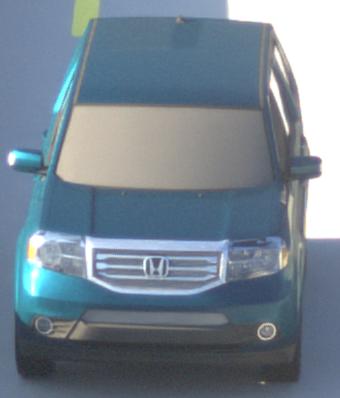
Make: Honda
Model: Pilot
Detailed model: Gen. 2 Facelift
Model produced from: 2012
Model produced until: 2015
Doors: 5
Color: blue
Road condition: dry road
Daytime: sunrise or sunset
Contrast: medium contrast